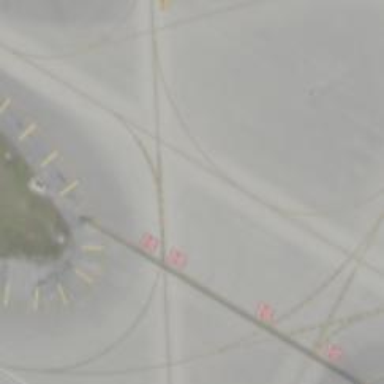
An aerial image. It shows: Image of taxiway at airport.